Question: I have an Android TextView displaying some text, and it's multi-line. However, in the text, I sometimes have domain names; how can I stop the TextView from splitting the lines up on the periods in them?
Is there a unicode non-breaking-period, for example?
---
To see the issue in action in wrapping an email address, run
'android create project --target 16 --path demo --package com.example.demo --activity MainActivity'
and change the text in 'res/layout/main.xml' to "'Hello World, MyActivity filler text + email foo@foo.com'". That produces this output on a Galaxy S3 (API level 16):

(Adjust text as appropriate to see wrapping on devices with other screen sizes. Notably, the wrapping is done correctly in Intellij's layout preview, it's only on the device that it's faulty.)
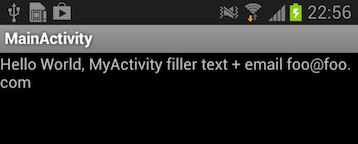
Answer: @Matt McMinn has already shown a solution for this problem <URL>, go grab it. I am only re-iterating that solution here.
---
Note that, this issue has already been fixed at platform level in Android 4.2.2. See the below screenshots for word wrap comparison for the same code base but different platform versions on Galaxy Nexus.

Hence, if you are not targeting older versions of Android, you may not wish to use this fix at all.
## The code
:
'''
package com.example.nobr;
import android.app.Activity;
import android.os.Bundle;
import android.widget.TextView;
import android.widget.TextView.BufferType;
public class MainActivity extends Activity {
@Override
protected void onCreate(Bundle savedInstanceState) {
super.onCreate(savedInstanceState);
setContentView(R.layout.activity_main);
TextView helloWorld = (TextView) findViewById(R.id.hello_world);
helloWorld.setText(R.string.hello_world, BufferType.EDITABLE);
TextView longText = (TextView) findViewById(R.id.long_text);
longText.setText(R.string.long_text_with_url, BufferType.EDITABLE);
}
}
'''
:
'''
<RelativeLayout xmlns:android="http://schemas.android.com/apk/res/android"
android:layout_width="match_parent"
android:layout_height="match_parent"
android:padding="16dp" >
<com.example.nobr.NonBreakingPeriodTextView
android:id="@+id/hello_world"
android:layout_width="wrap_content"
android:layout_height="wrap_content" />
<com.example.nobr.NonBreakingPeriodTextView
android:id="@+id/long_text"
android:layout_width="wrap_content"
android:layout_height="wrap_content"
android:layout_alignLeft="@+id/hello_world"
android:layout_below="@+id/hello_world"
android:layout_marginTop="20dp" />
</RelativeLayout>
'''
:
'''
package com.example.nobr;
import android.content.Context;
import android.graphics.Paint;
import android.text.Editable;
import android.util.AttributeSet;
import android.util.Log;
import android.widget.TextView;
public class NonBreakingPeriodTextView extends TextView {
private static final String TAG = "NonBreakingPeriodTextView";
public NonBreakingPeriodTextView(Context context) {
super(context);
}
public NonBreakingPeriodTextView(Context context, AttributeSet attrs) {
super(context, attrs);
}
@Override
protected void onSizeChanged(int w, int h, int oldw, int oldh) {
Editable editable = getEditableText();
if (editable == null) {
Log.d(TAG, "non-editable text");
return;
}
int width = getWidth() - getPaddingLeft() - getPaddingRight();
if (width == 0) {
Log.d(TAG, "zero-length text");
return;
}
Paint p = getPaint();
float[] widths = new float[editable.length()];
p.getTextWidths(editable.toString(), widths);
float curWidth = 0.0f;
int lastWSPos = -1;
int strPos = 0;
final char newLine = '
';
final String newLineStr = "
";
boolean reset = false;
int insertCount = 0;
/*
* Traverse the string from the start position, adding each character's width to the total
* until: 1) A whitespace character is found. In this case, mark the whitespace position. If
* the width goes over the max, this is where the newline will be inserted. 2) A newline
* character is found. This resets the curWidth counter. curWidth > width. Replace the
* whitespace with a newline and reset the counter.
*/
while (strPos < editable.length()) {
curWidth += widths[strPos];
char curChar = editable.charAt(strPos);
if (curChar == newLine) {
reset = true;
} else if (Character.isWhitespace(curChar)) {
lastWSPos = strPos;
} else if (curWidth > width && lastWSPos >= 0) {
editable.replace(lastWSPos, lastWSPos + 1, newLineStr);
insertCount++;
strPos = lastWSPos;
lastWSPos = -1;
reset = true;
}
if (reset) {
curWidth = 0.0f;
reset = false;
}
strPos++;
}
if (insertCount != 0) {
setText(editable);
}
}
}
'''
## The result

Hope this helps.